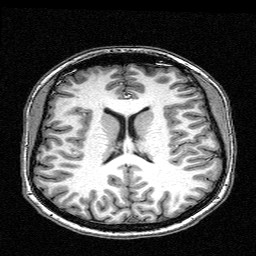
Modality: T1w
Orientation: coronal
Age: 20
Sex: female